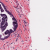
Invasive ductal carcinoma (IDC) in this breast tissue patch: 0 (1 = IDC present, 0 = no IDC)